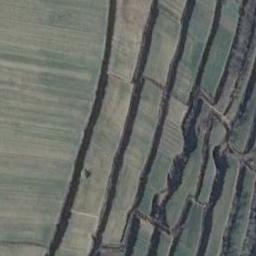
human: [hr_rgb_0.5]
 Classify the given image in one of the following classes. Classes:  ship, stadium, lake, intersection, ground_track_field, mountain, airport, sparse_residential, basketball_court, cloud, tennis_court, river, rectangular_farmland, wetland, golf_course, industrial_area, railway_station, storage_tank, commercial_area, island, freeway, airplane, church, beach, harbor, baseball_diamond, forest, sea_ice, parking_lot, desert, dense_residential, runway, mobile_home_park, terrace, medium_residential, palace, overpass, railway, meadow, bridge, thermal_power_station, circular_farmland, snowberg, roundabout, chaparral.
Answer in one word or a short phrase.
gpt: terrace